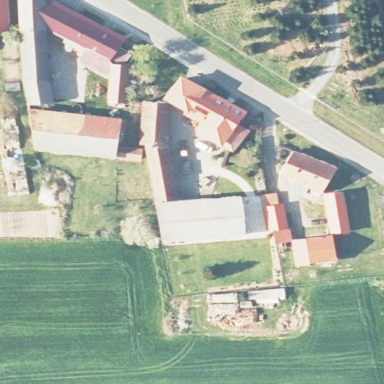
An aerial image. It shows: Farmyard area.